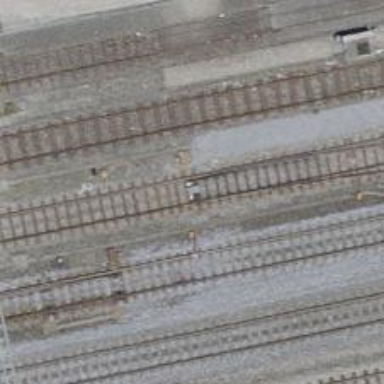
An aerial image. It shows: Railway switch.